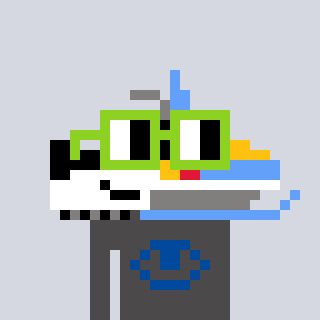
a pixel art character with square light green glasses, a snowmobile-shaped head and a grayscale-colored body on a cool background